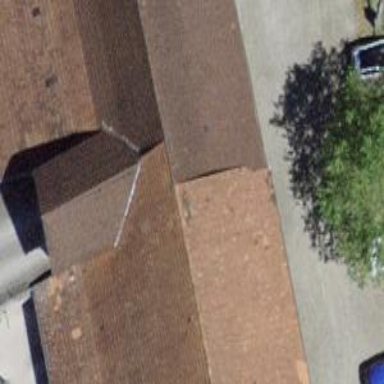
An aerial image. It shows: Rural barn.